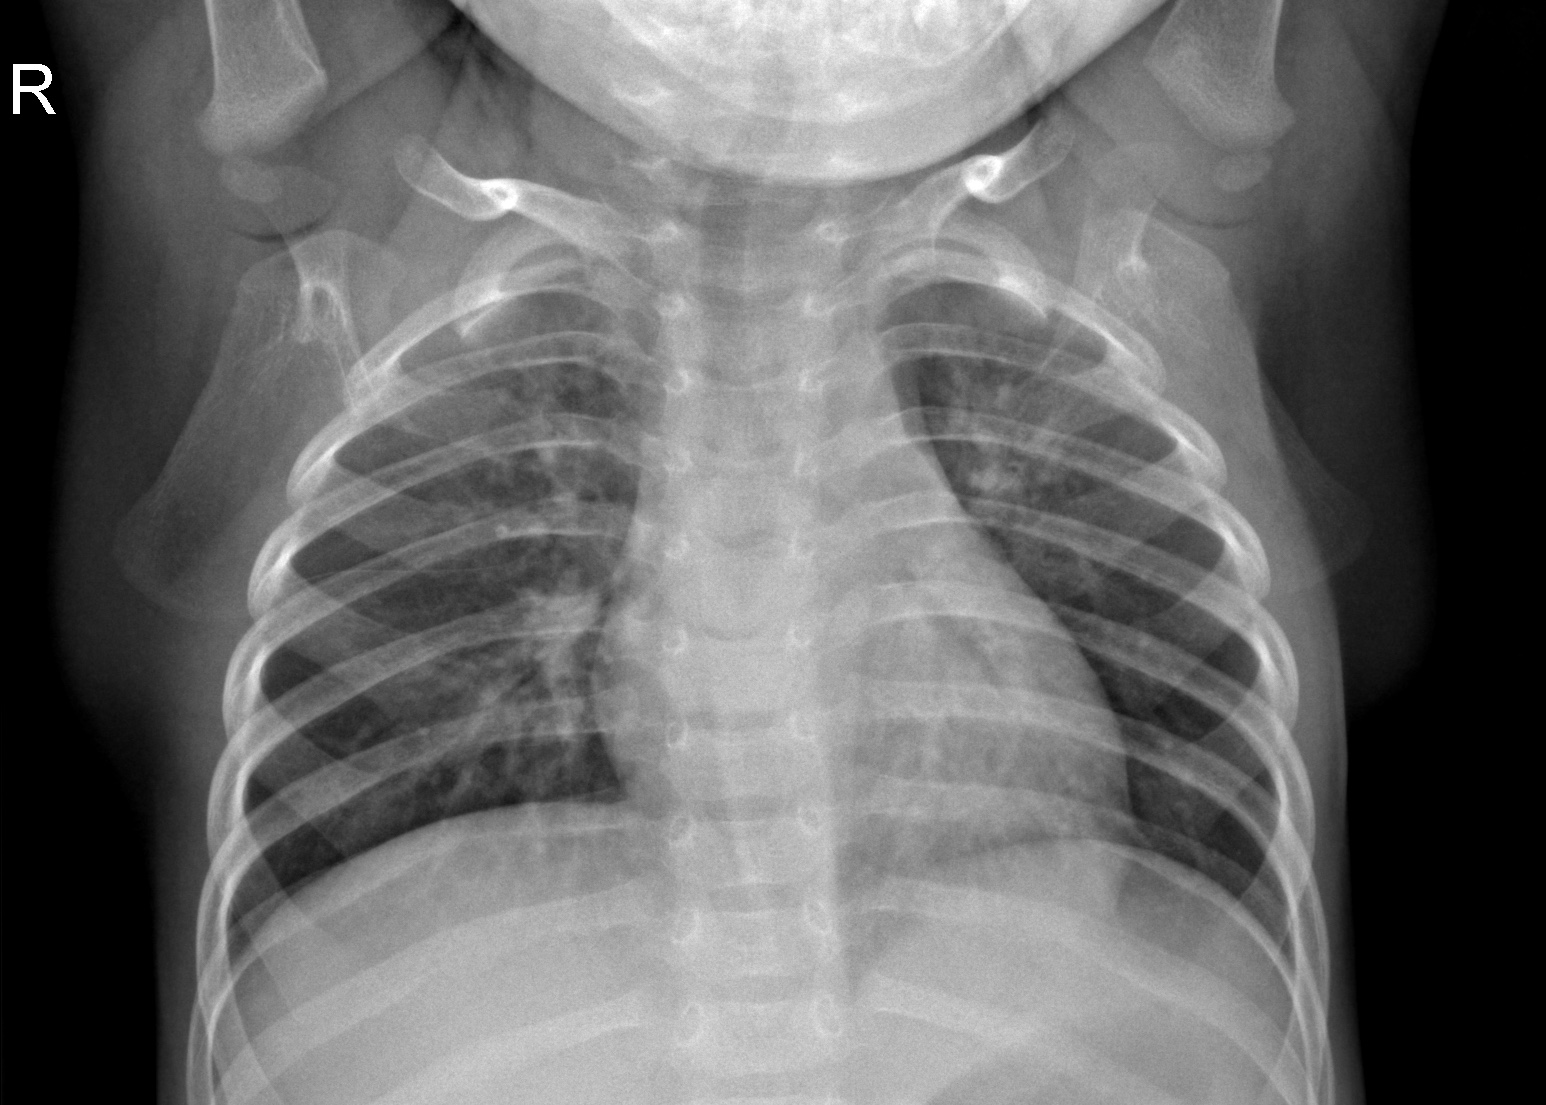
Diagnosis: NORMAL